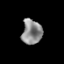
Tissue: prostate
Cell type: T cells
Senescence score: 0.3253
Nuclear area (px): 484
Mean DAPI intensity: 141.736